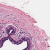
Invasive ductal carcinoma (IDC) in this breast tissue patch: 0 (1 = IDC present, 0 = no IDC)